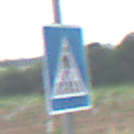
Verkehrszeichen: FussgaengerueberwegLinks
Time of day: SunriseSunset
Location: Outdoor (Nature)
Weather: PartlyCloudy
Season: NotSpecified
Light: Natural